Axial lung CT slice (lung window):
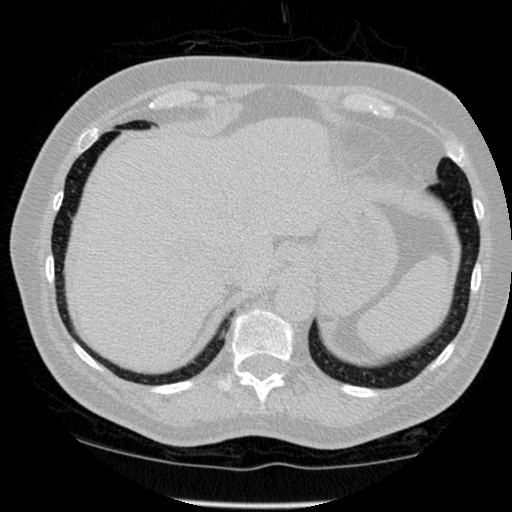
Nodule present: no